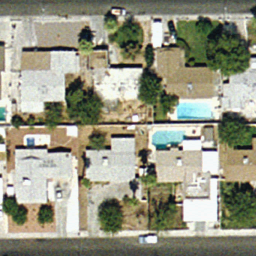
Label: residential